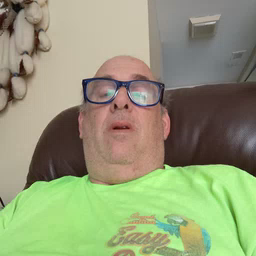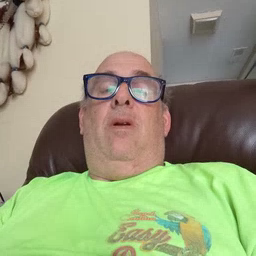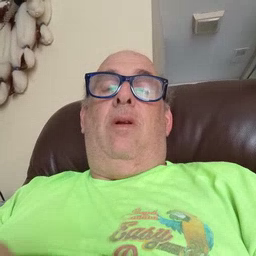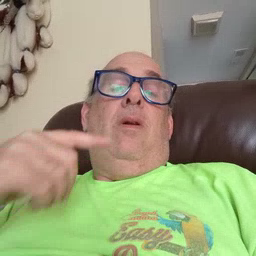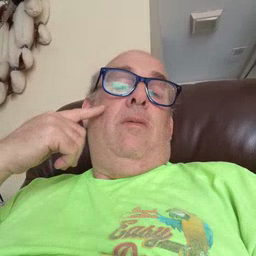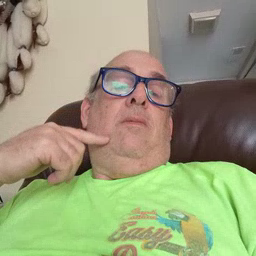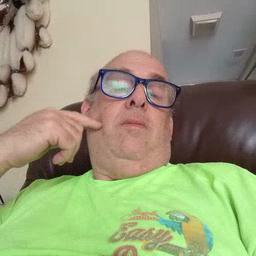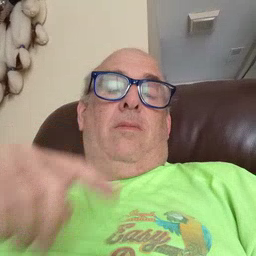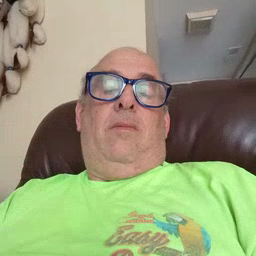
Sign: cheek